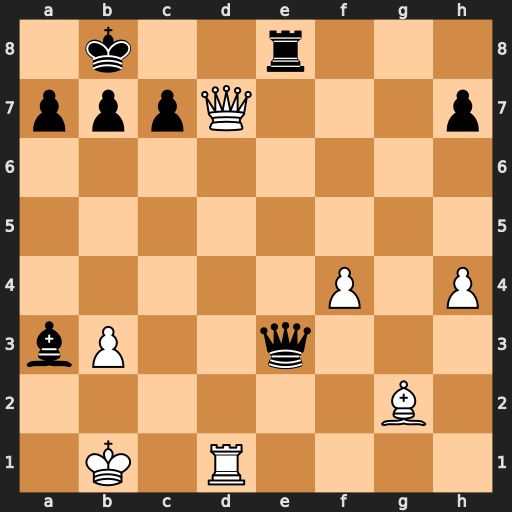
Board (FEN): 1k2r3/pppQ3p/8/8/5P1P/bP2q3/6B1/1K1R4
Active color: w
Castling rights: -
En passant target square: -
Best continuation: Qd8+ Rxd8 Rxd8#